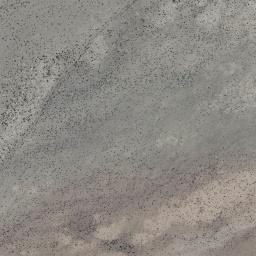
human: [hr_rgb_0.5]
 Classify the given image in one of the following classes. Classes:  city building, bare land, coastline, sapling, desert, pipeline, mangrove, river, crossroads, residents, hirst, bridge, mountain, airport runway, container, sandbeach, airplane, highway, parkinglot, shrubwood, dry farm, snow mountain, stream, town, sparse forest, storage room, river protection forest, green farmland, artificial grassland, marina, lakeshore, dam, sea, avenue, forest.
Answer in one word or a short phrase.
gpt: bare land